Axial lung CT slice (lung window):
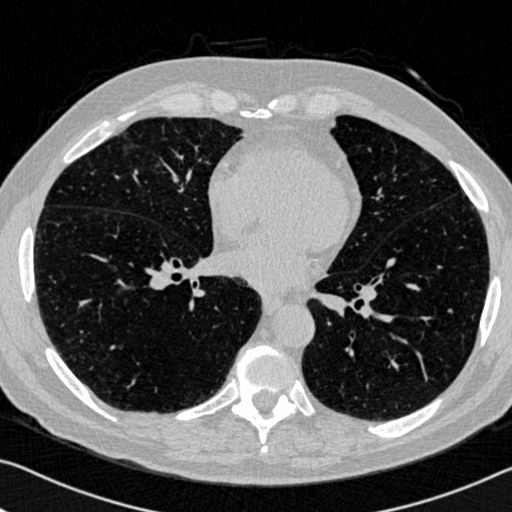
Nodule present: no